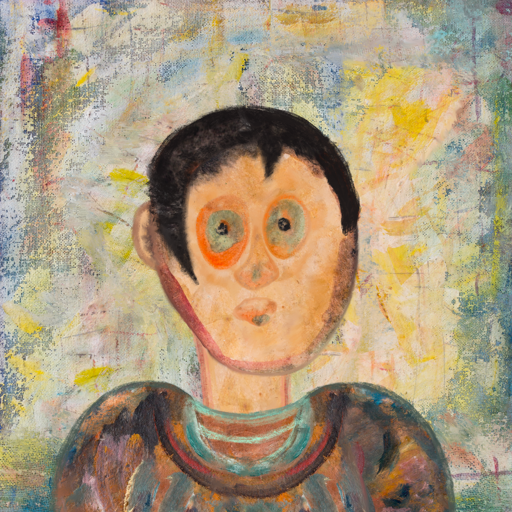
Background: Irani, Head And Neck Front: Childish, Face Front: Childish, Bust: Boggyland, Hair Front: Roy_Bahadur, Head Accessory: Blank, Second Necklace: Blank, Necklace: Blank, Baby: Blank